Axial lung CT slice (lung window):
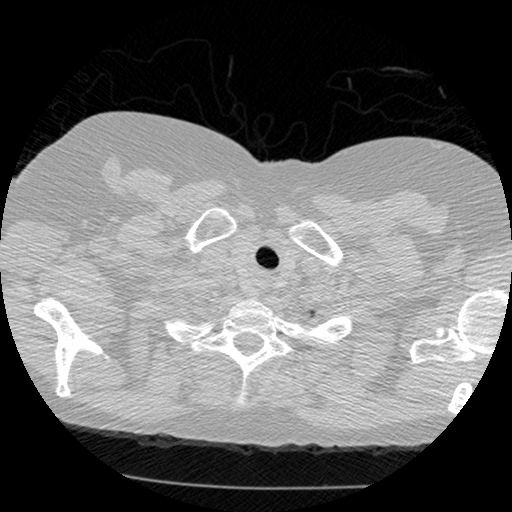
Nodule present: no